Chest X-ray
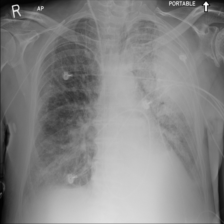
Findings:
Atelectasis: negative
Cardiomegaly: negative
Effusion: negative
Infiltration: negative
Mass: negative
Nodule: positive
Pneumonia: negative
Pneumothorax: negative
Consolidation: positive
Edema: negative
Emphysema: negative
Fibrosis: negative
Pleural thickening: negative
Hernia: negative